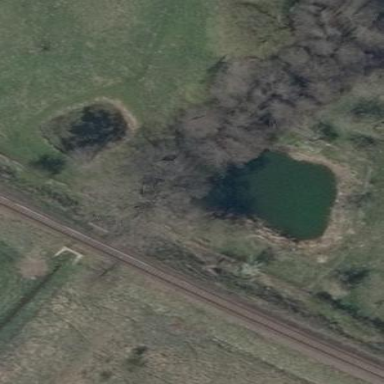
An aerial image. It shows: Pond with natural water.